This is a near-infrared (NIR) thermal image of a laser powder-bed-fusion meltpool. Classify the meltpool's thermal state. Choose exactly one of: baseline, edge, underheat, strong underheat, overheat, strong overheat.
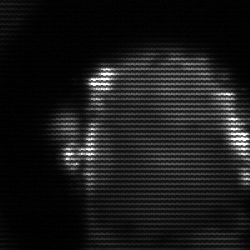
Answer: baseline